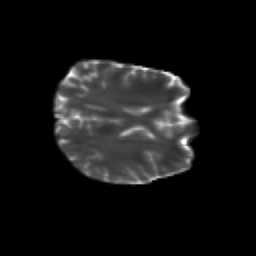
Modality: T2w
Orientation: axial
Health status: healthy
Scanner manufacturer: siemens
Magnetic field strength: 3 T
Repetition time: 10 s
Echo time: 0.092 s